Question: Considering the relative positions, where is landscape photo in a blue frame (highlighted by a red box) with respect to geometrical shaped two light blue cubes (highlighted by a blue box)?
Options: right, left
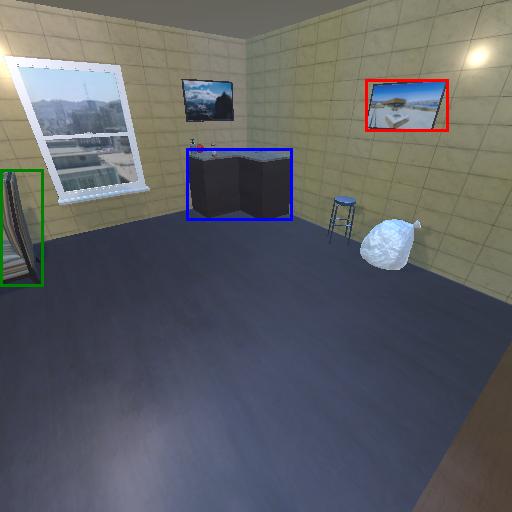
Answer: right